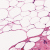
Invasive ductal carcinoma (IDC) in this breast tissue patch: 0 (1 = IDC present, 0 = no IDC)